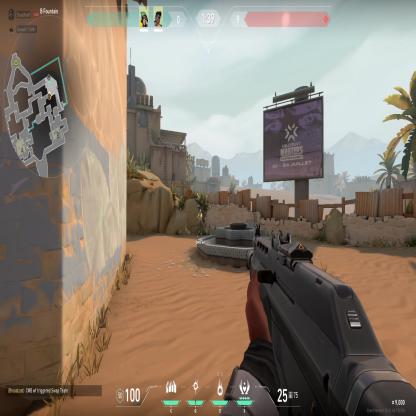
Label: teammate